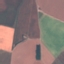
Label: AnnualCrop